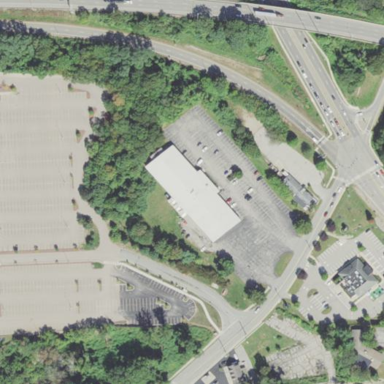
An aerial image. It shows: Building that houses bowling alley.